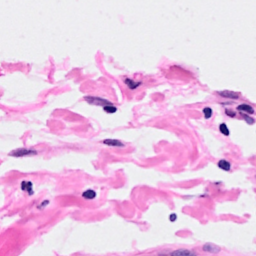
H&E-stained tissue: Breast